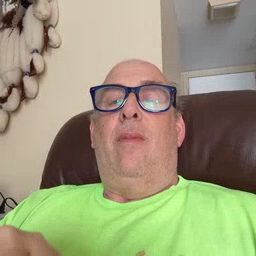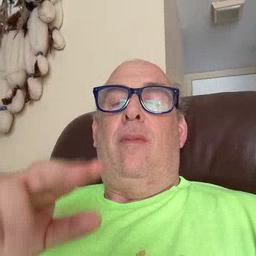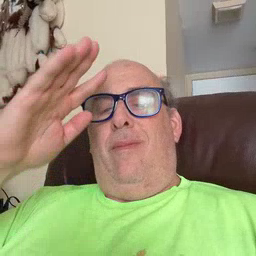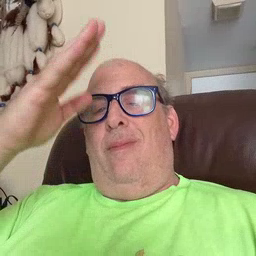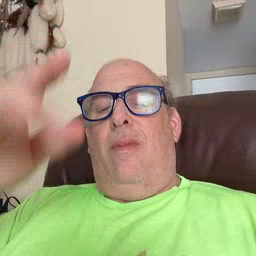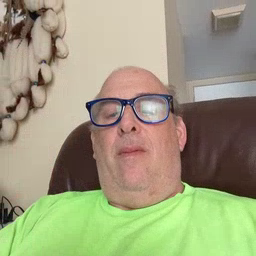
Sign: pretend